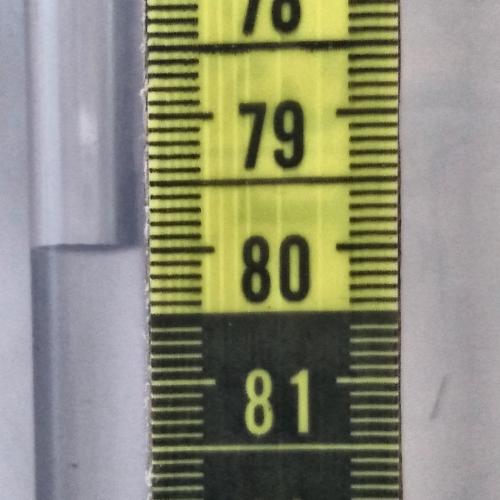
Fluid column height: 80.0 cm